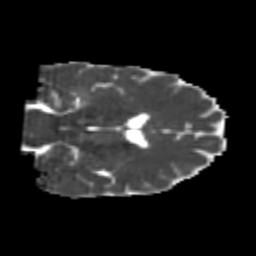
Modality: MD
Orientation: coronal
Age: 24
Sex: male
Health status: healthy
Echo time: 0.074 s